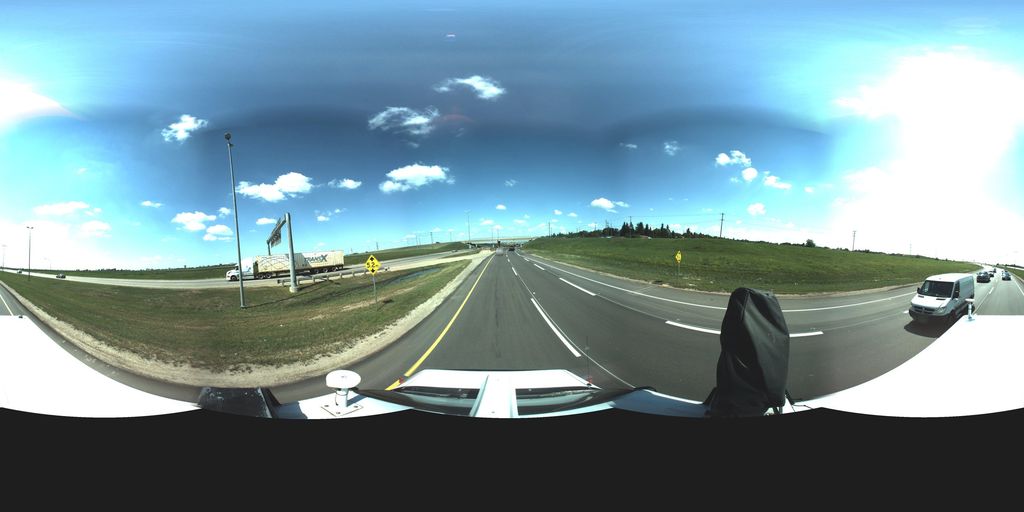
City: saskatoon